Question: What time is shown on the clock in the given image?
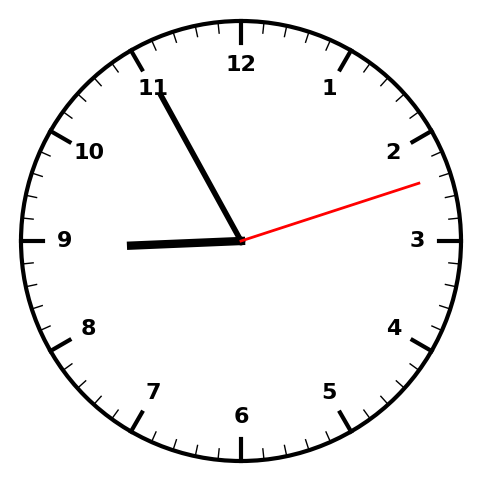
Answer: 08:55:12